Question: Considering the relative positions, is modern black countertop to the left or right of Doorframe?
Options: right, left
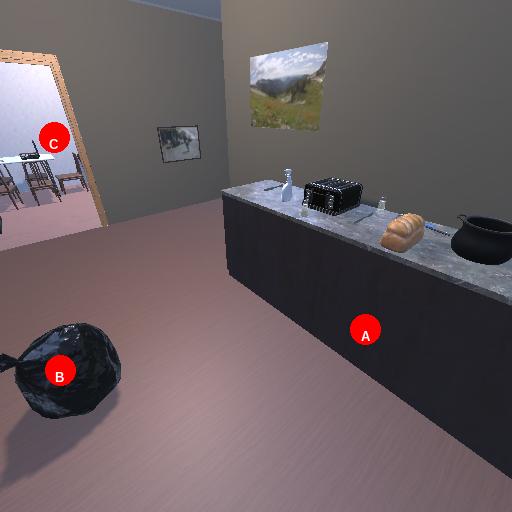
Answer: right